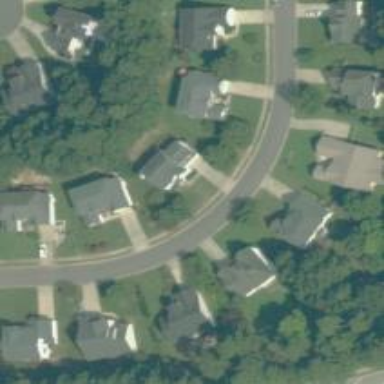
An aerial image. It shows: Residential road with asphalt surface and separate sidewalk.